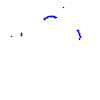
Particle: proton